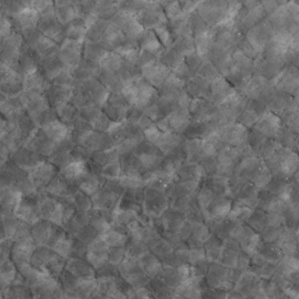
Label: non_frost